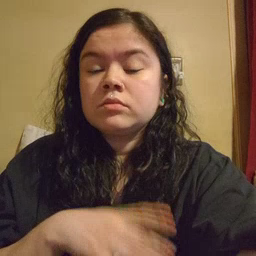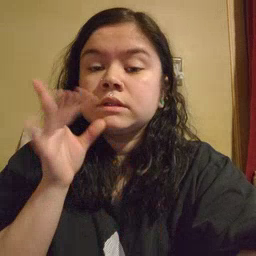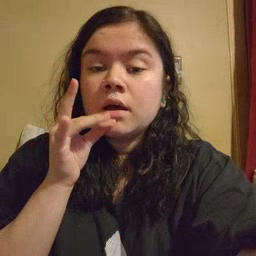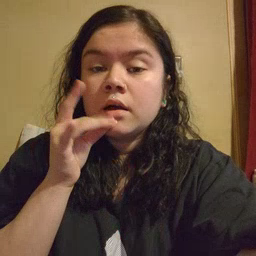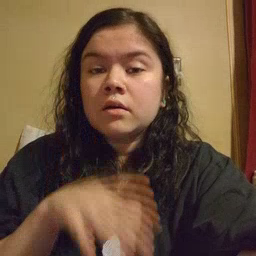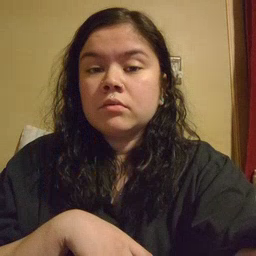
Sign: snack